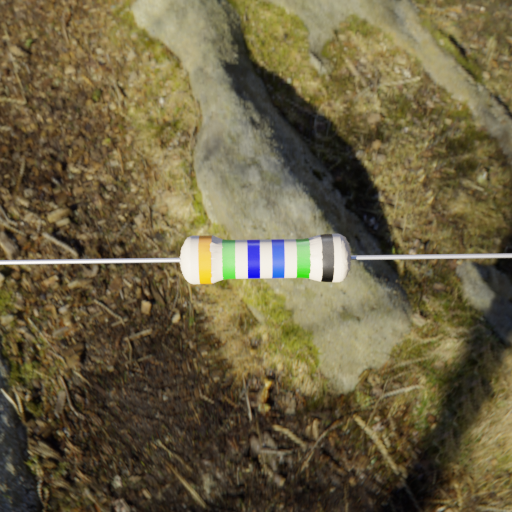
Resistor colour bands (in order): orange, green, blue, blue, green, black